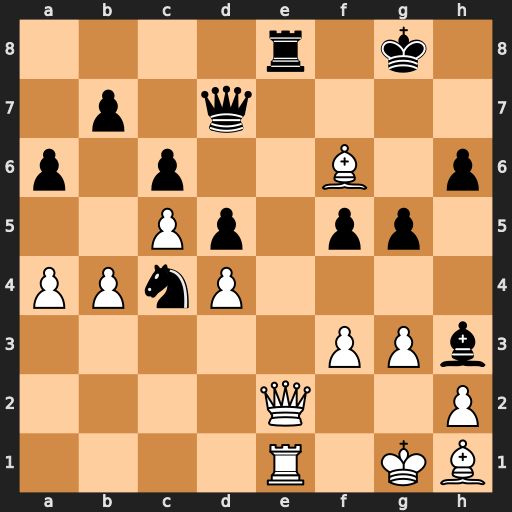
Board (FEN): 4r1k1/1p1q4/p1p2B1p/2Pp1pp1/PPnP4/5PPb/4Q2P/4R1KB
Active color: w
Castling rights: -
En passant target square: -
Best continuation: Qxe8+ Qxe8 Rxe8+